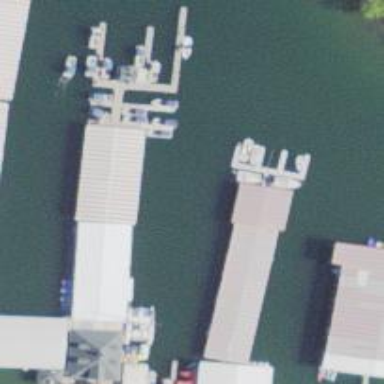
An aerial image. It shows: Man-made pier.